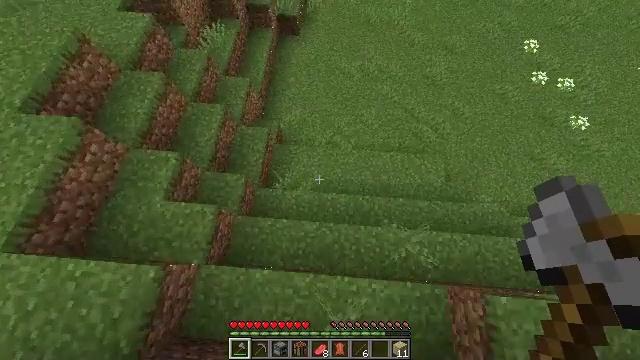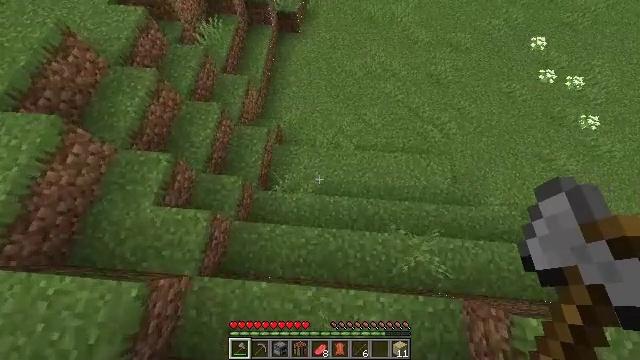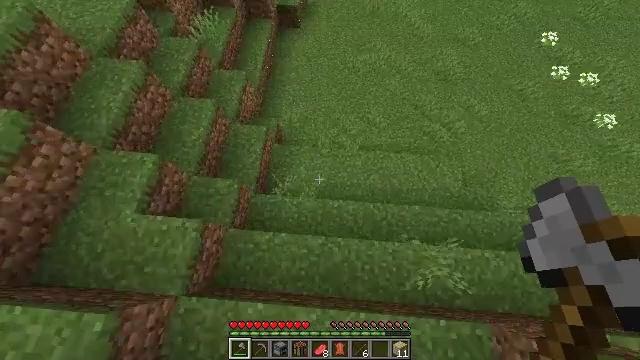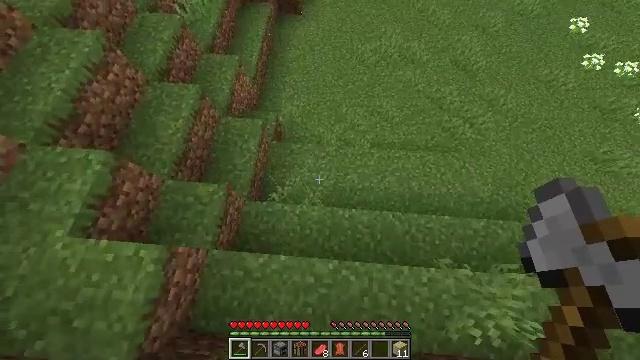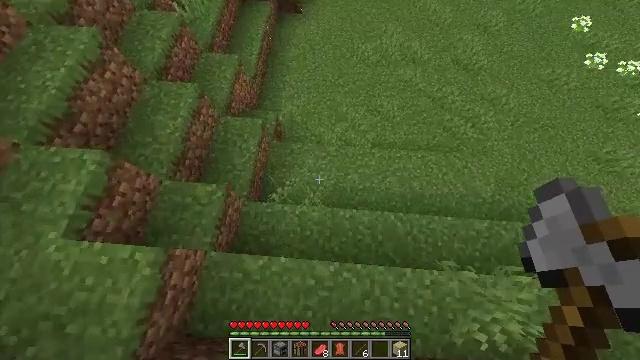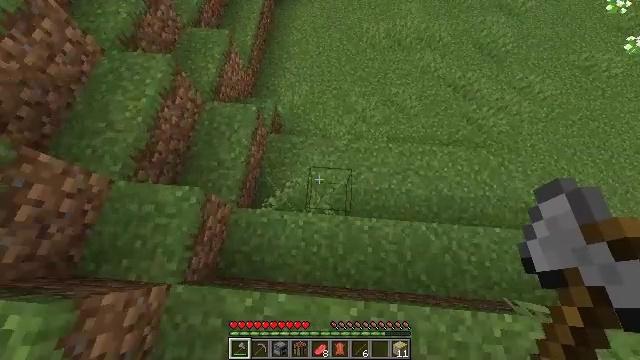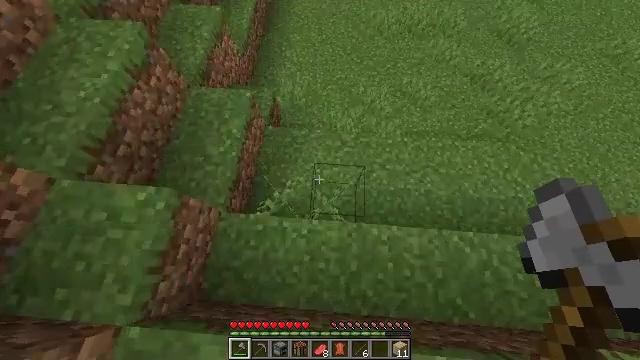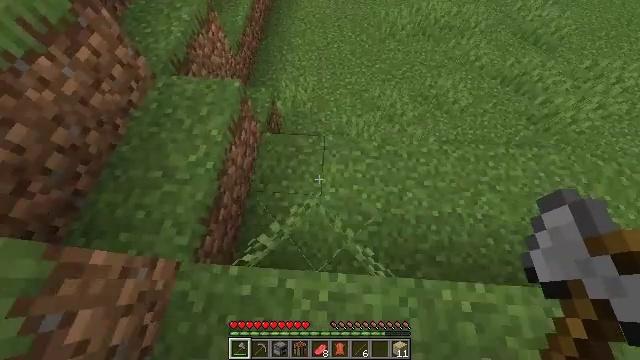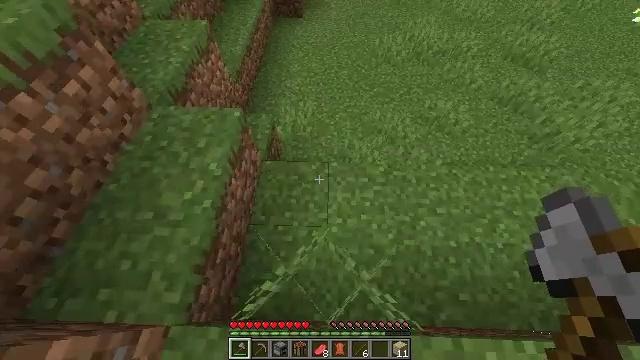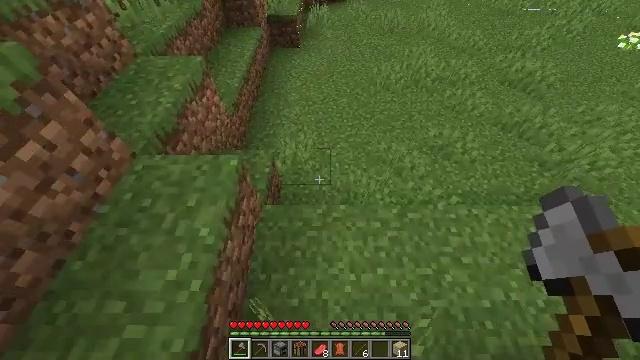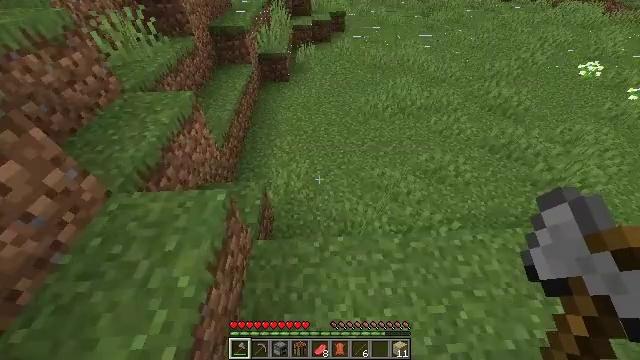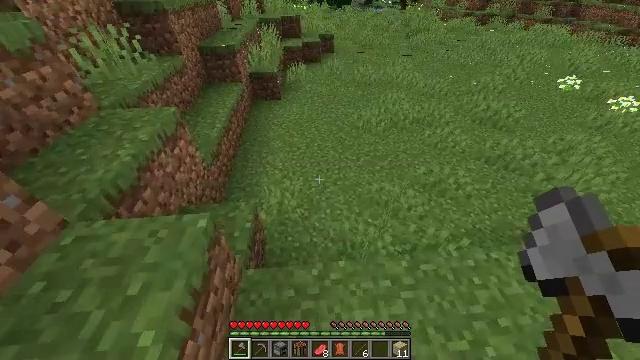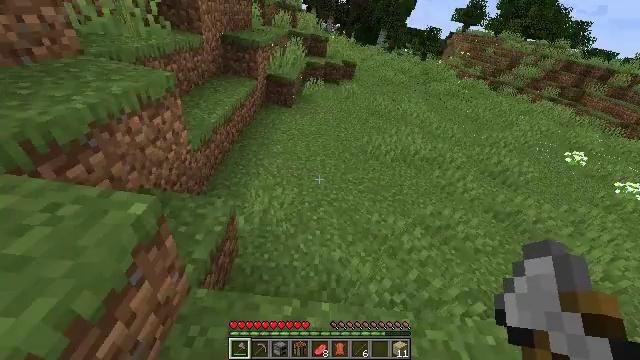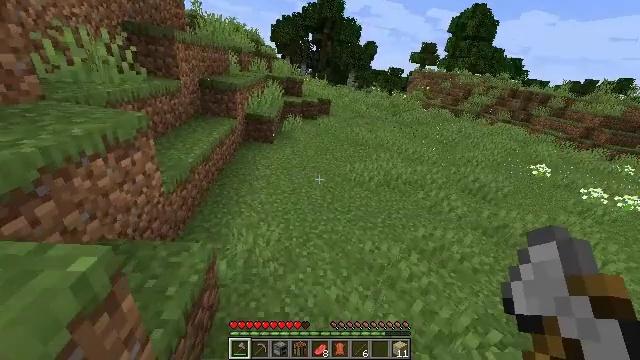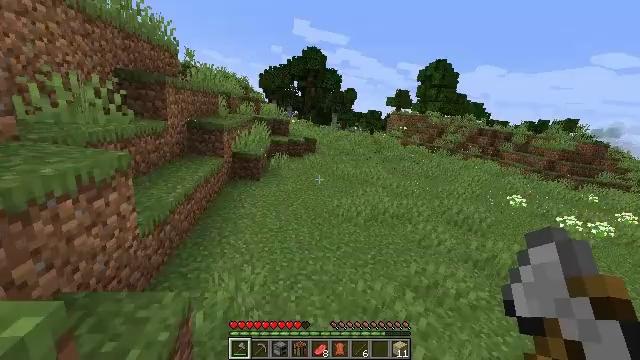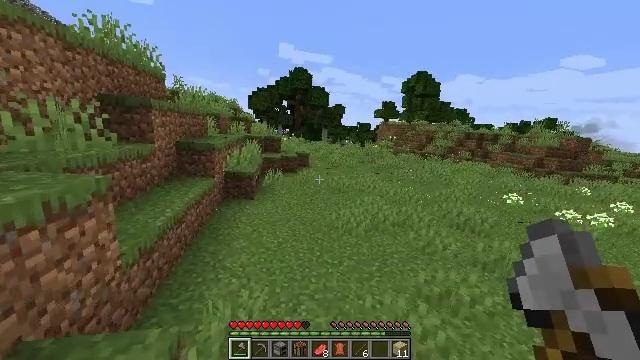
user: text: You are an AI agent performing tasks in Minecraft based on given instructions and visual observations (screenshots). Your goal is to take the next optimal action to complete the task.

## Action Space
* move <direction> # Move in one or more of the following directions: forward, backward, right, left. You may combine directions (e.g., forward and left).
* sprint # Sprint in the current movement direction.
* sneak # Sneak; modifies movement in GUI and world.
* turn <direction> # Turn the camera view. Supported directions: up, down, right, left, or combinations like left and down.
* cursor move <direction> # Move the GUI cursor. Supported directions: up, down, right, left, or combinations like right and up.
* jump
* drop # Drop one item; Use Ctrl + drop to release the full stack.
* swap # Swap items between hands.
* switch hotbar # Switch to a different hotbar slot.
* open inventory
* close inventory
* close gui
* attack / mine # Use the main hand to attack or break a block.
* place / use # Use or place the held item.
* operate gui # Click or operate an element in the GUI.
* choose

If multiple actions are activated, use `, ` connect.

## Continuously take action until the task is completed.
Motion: motion action
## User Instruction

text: Remove a birch sapling from the inventory.
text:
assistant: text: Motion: move forward and move left, sprint
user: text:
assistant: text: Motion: move forward and move left, sprint
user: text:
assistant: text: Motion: move forward and move left, sprint
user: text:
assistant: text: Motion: move forward and move left, sprint
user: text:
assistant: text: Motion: move forward and move left, sprint
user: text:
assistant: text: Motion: move forward and move left, sprint
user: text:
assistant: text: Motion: move forward and move left, sprint, turn up
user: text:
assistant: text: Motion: move forward, sprint, turn right and up
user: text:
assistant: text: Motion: move forward, sprint, turn right and up
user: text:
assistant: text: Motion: move forward, sprint, turn right and up
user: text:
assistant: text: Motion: move forward, sprint, turn right and up
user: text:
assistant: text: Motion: move forward, sprint, turn right and up
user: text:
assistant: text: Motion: move forward, sprint, turn right and up
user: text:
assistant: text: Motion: move forward, sprint, turn right and up
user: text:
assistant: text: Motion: move forward, sprint, turn up
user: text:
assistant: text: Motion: move forward, sprint, turn up
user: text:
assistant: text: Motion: move forward, sprint
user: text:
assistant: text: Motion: move forward, sprint, turn up
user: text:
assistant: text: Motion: move forward, sprint, turn up
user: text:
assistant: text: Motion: move forward, sprint, jump
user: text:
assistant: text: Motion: move forward, sprint, jump
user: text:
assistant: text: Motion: move forward, sprint, jump
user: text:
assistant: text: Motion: move forward, sprint, jump
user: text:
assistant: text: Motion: move forward, sprint, jump
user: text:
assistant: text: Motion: move forward, sprint, jump
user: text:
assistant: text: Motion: move forward, sprint, jump
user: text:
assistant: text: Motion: move forward, sprint, jump
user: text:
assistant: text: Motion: move forward, sprint, jump
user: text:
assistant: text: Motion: move forward, sprint, jump
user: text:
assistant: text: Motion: move forward, sprint, jump